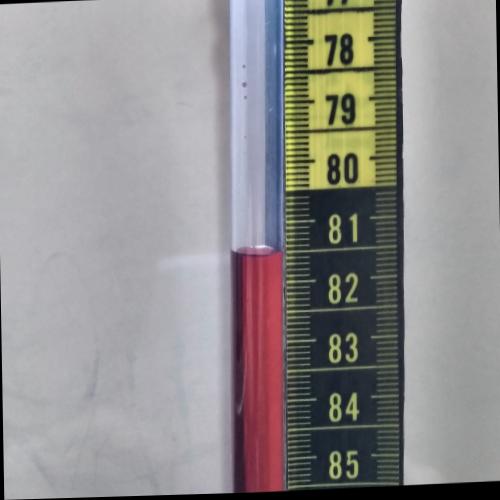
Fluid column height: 81.5 cm